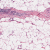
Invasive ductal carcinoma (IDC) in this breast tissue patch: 0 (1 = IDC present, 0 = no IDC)